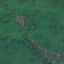
Land use / land cover: Forest